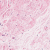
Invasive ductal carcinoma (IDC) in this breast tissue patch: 0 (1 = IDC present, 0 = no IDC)